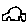
Label: car